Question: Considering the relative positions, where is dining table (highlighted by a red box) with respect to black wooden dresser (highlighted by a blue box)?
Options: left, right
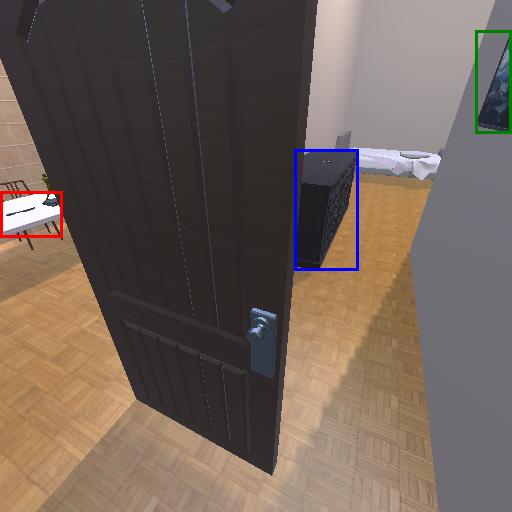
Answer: left